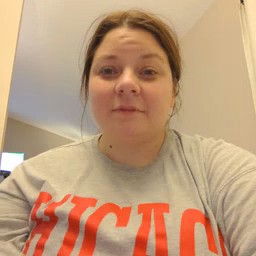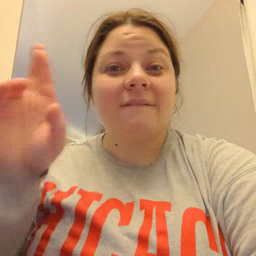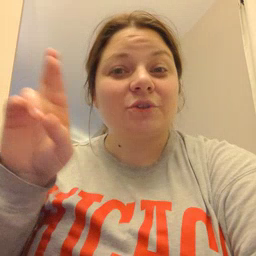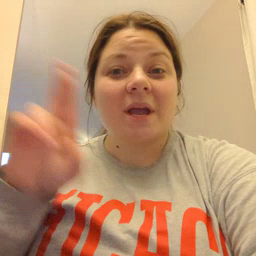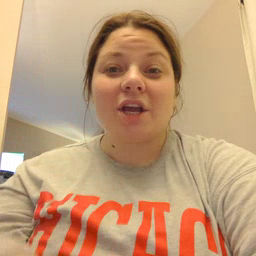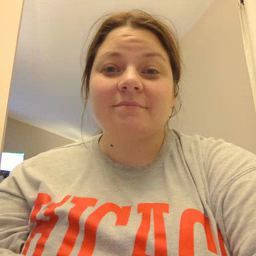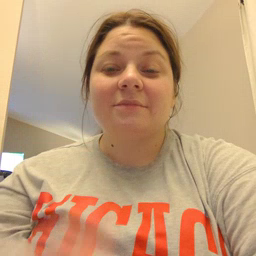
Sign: refrigerator